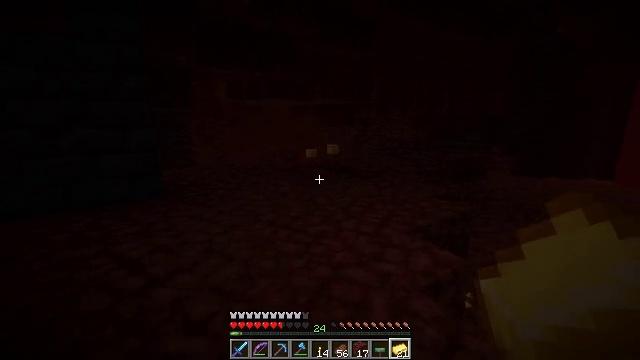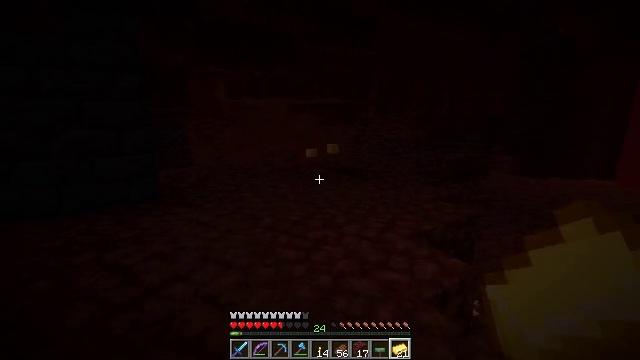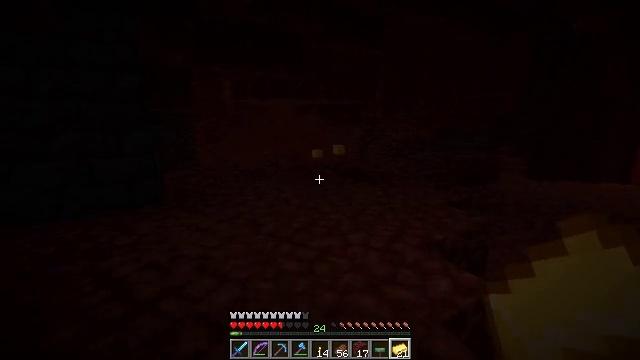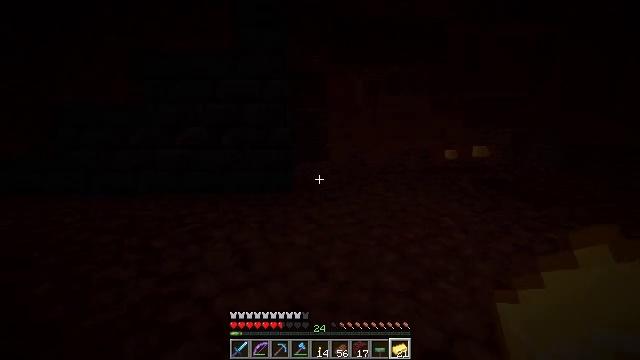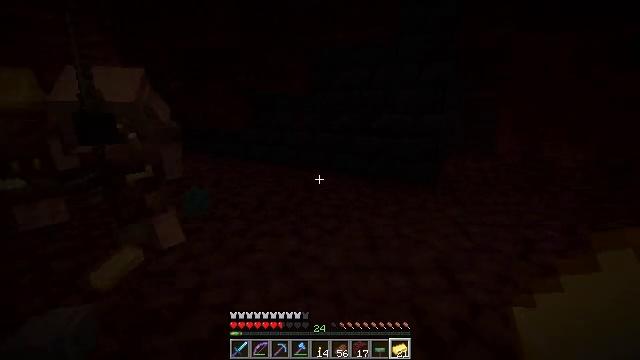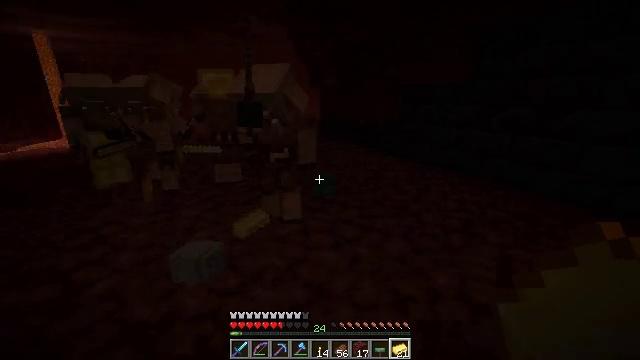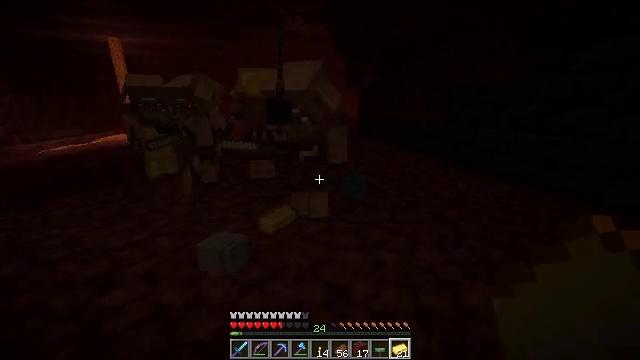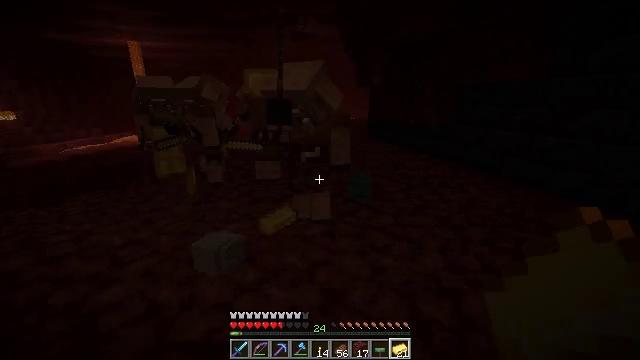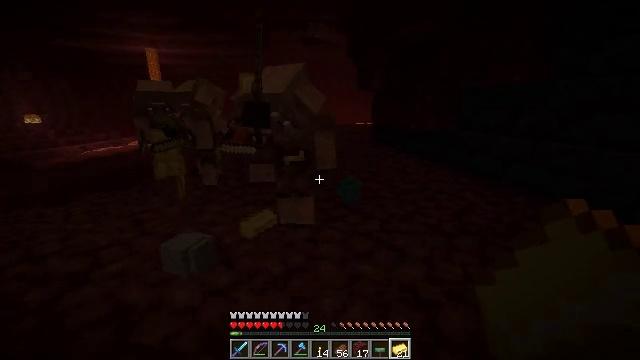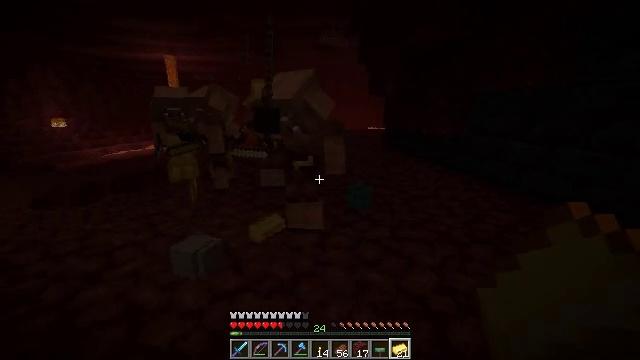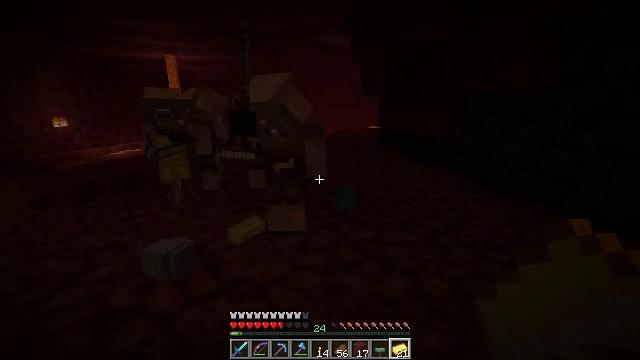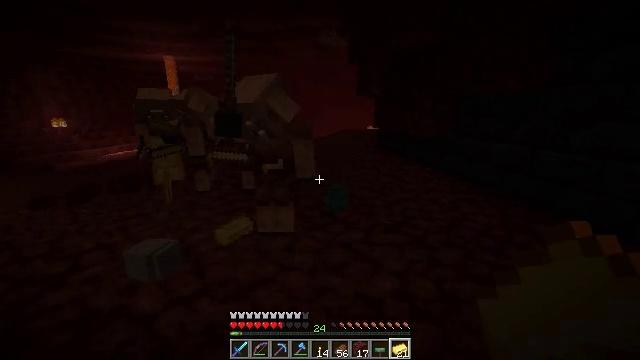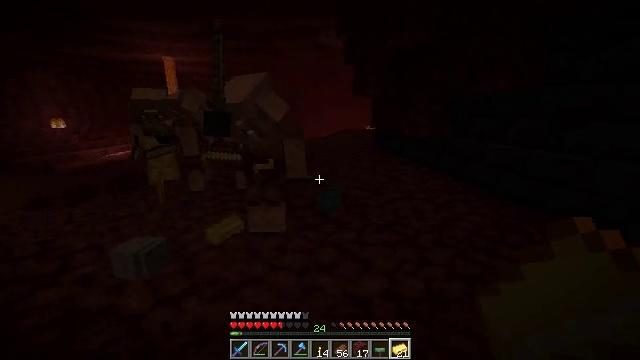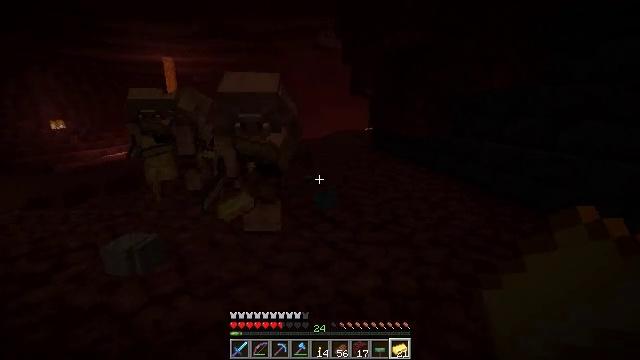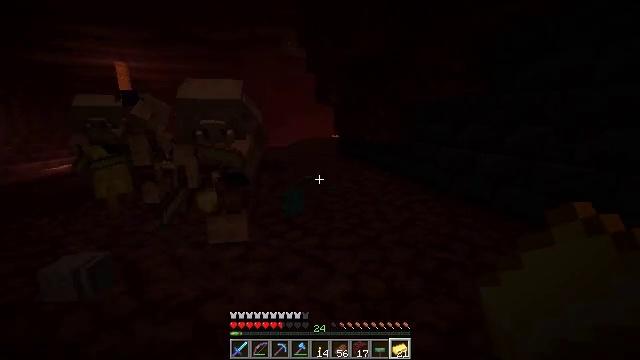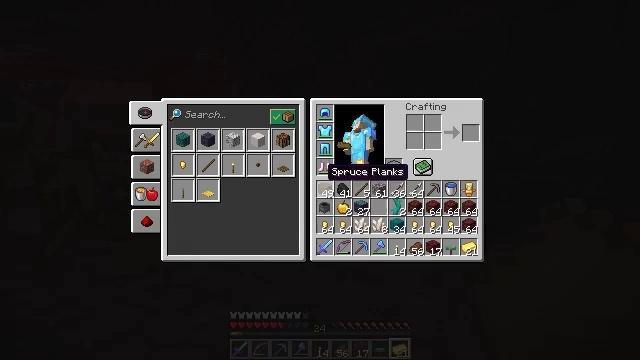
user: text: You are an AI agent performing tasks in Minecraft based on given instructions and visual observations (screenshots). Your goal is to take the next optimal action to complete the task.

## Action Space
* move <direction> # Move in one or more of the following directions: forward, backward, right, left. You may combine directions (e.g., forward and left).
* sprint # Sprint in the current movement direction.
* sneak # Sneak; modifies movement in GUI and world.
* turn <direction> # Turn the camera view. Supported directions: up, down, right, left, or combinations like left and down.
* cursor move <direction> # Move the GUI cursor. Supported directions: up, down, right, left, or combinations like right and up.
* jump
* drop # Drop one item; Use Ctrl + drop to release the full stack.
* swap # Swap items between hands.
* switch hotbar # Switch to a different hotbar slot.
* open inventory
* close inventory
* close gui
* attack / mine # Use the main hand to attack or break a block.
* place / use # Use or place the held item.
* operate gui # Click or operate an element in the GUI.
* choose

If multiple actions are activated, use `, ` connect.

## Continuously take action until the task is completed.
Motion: motion action
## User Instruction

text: Remove twisting vines from the inventory.
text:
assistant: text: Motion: move forward
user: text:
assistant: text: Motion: move forward and move right, turn left
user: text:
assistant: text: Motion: move forward and move right, turn left
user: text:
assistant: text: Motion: move forward and move right, turn left and down
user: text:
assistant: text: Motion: move forward and move right, turn left and down
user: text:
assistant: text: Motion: move forward and move right, turn left
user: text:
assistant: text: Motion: move right, turn left
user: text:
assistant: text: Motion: move right, turn left and up
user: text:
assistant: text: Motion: move right, turn left and up
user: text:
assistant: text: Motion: move right
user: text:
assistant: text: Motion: no_op
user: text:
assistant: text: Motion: no_op
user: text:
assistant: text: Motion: no_op
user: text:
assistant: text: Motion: turn right and up
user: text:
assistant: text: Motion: turn right and up, close inventory
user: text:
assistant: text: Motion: cursor move right, close inventory
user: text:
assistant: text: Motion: cursor move right, close inventory
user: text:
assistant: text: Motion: open gui
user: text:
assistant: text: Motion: cursor move down
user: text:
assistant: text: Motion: cursor move down
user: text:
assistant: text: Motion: cursor move right
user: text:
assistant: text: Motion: cursor move right
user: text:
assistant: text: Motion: no_op
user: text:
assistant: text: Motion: no_op
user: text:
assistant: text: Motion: cursor move right
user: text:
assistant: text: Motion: operate gui
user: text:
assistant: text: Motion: operate gui
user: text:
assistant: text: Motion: cursor move up
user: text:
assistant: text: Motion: cursor move right and up
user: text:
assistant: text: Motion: cursor move up